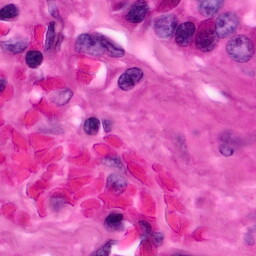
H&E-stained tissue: Pancreatic